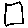
Label: square